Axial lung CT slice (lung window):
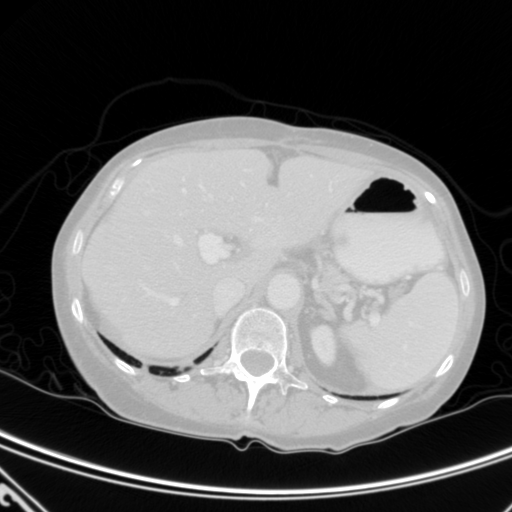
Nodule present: no